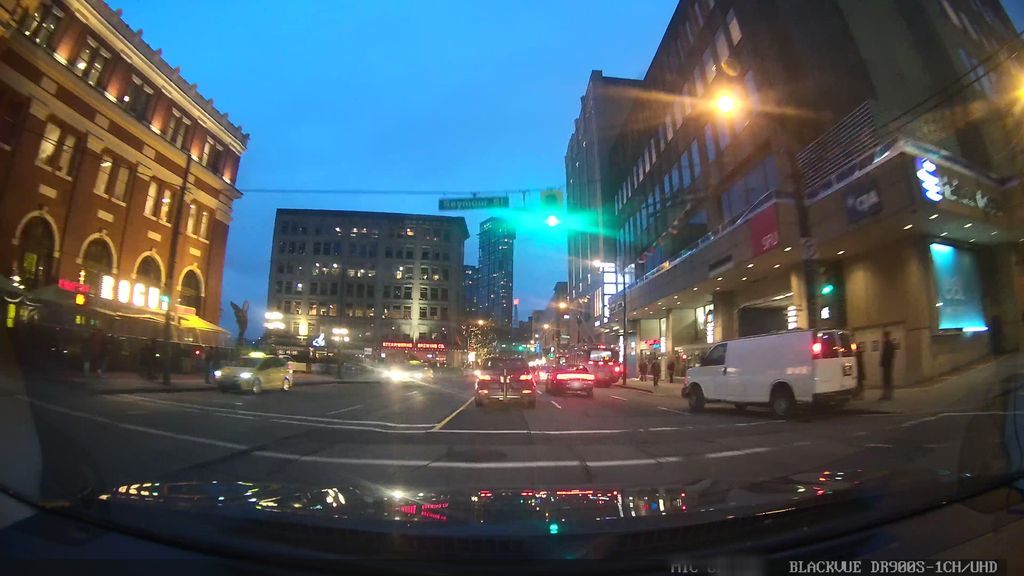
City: vancouver